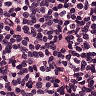
Metastatic tissue present: no